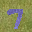
Label: 7